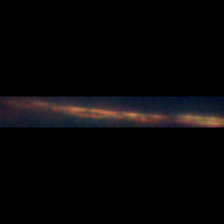
Taxon: Psuedo-nitzschia
Group: Diatoms